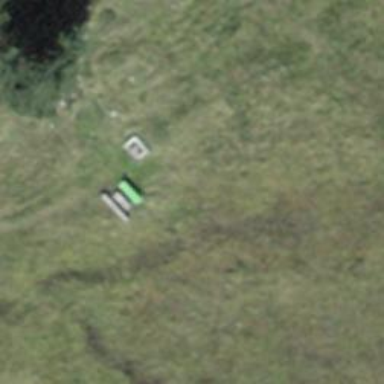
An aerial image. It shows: Spring green bench.